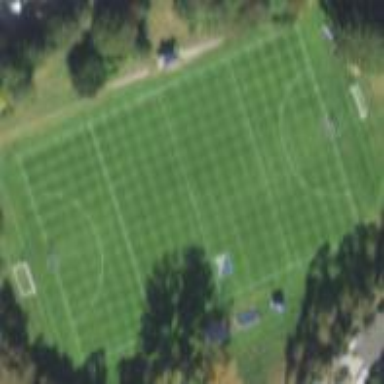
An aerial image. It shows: Soccer pitch with grass surface for leisure land.